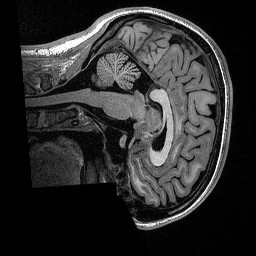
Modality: T1w
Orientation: sagittal
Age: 26
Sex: female
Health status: healthy
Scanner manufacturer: siemens
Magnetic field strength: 1.5 T
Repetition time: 2.73 s
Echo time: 0.00357 s